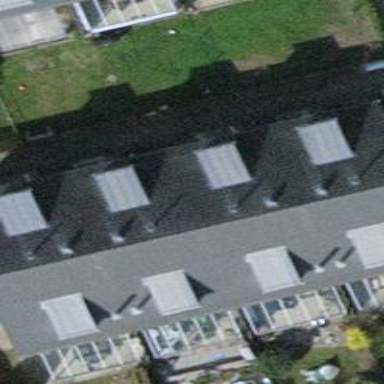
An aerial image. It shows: Image showing building with apartments.